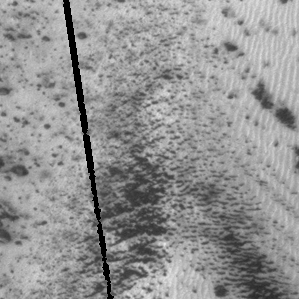
Label: frost